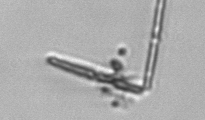
Label: Thalassionema